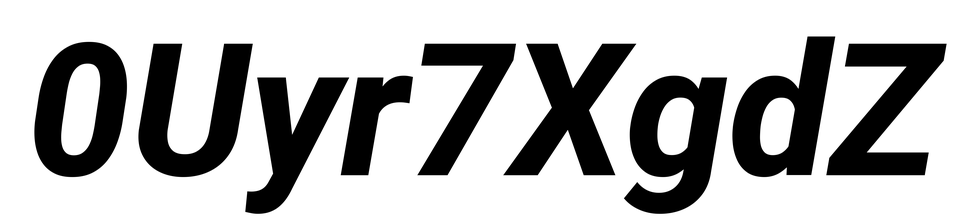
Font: Roboto-Italic_ExtraBold_Italic